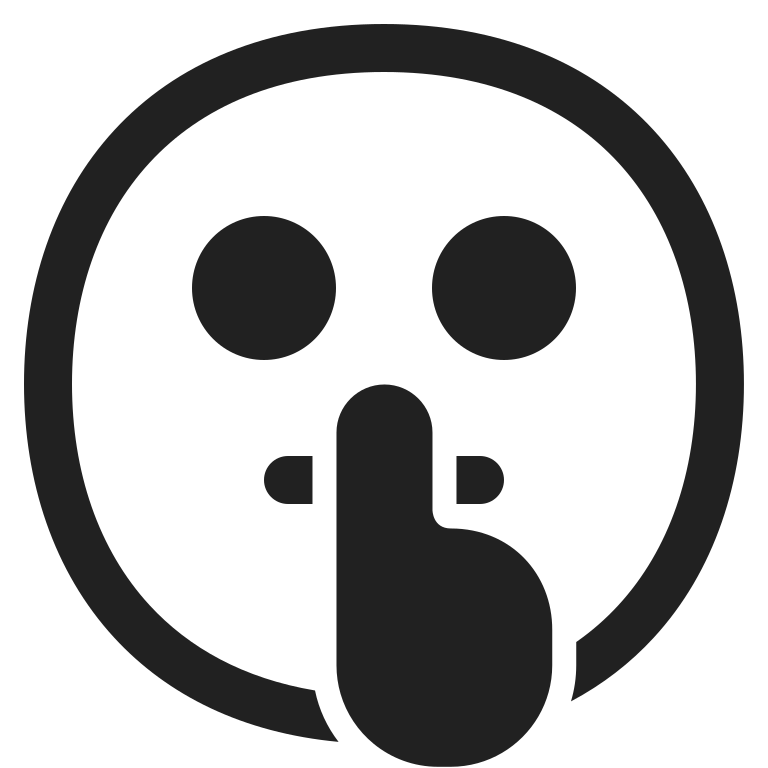
shushing face high contrast